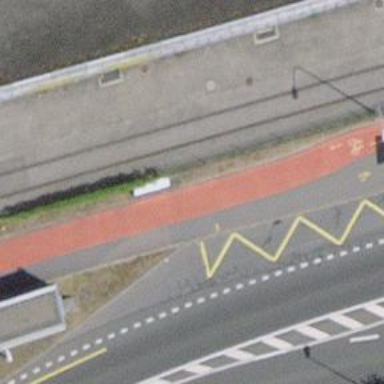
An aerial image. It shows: Bus stop with asphalt surface. The stop includes platform with shelter.